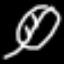
Label: leaf